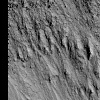
Atmospheric dust classification: not_dusty